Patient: sex M, age 64
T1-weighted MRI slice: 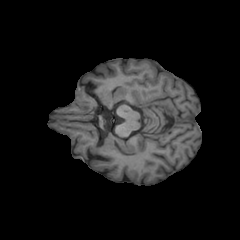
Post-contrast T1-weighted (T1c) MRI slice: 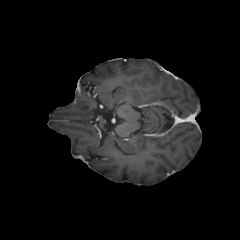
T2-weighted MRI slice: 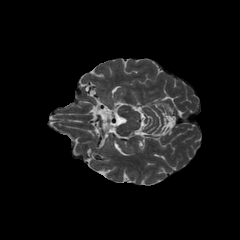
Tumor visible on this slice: no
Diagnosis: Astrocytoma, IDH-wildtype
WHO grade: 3